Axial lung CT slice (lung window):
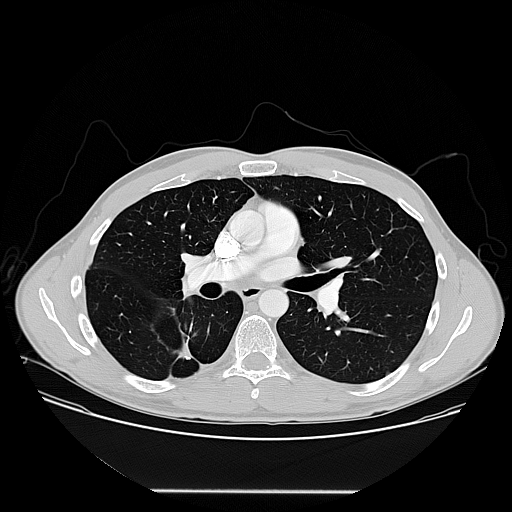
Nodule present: yes
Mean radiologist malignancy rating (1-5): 3